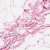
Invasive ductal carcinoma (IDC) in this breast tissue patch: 0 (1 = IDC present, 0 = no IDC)